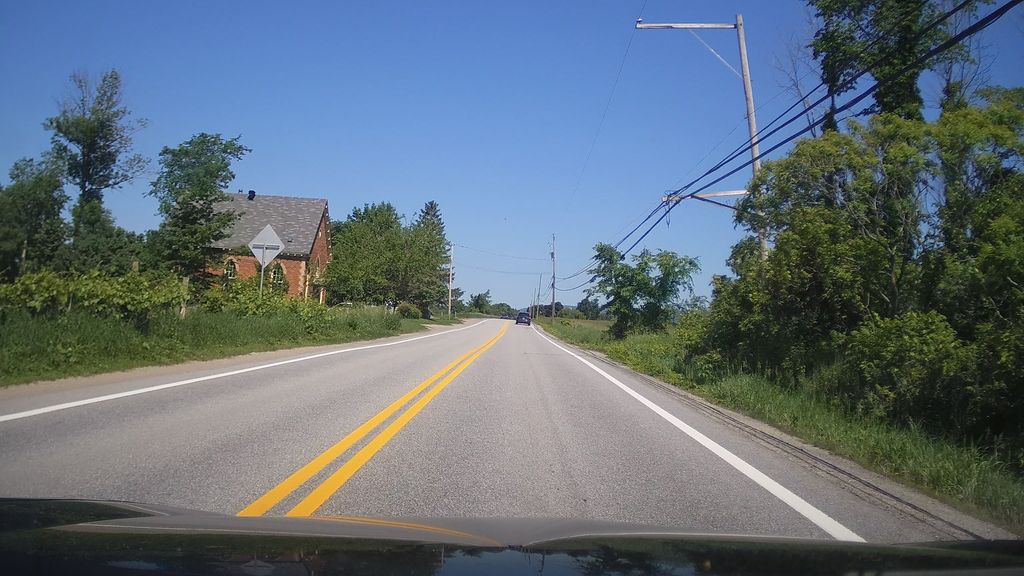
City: ottawa-gatineau